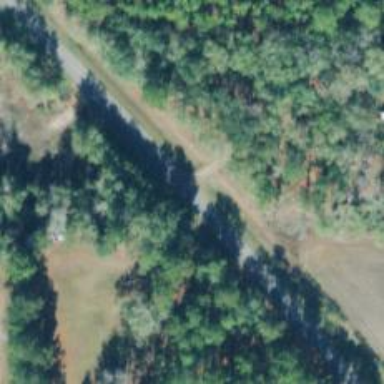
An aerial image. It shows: Unclassified road.